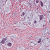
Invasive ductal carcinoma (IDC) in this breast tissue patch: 1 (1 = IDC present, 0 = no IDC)